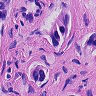
Metastatic tissue present: yes